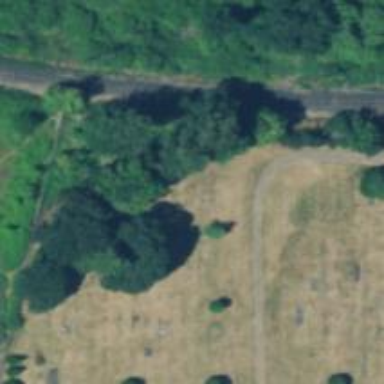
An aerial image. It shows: Sector within cemetery.